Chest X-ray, PA view. Patient: 72 years old, sex M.
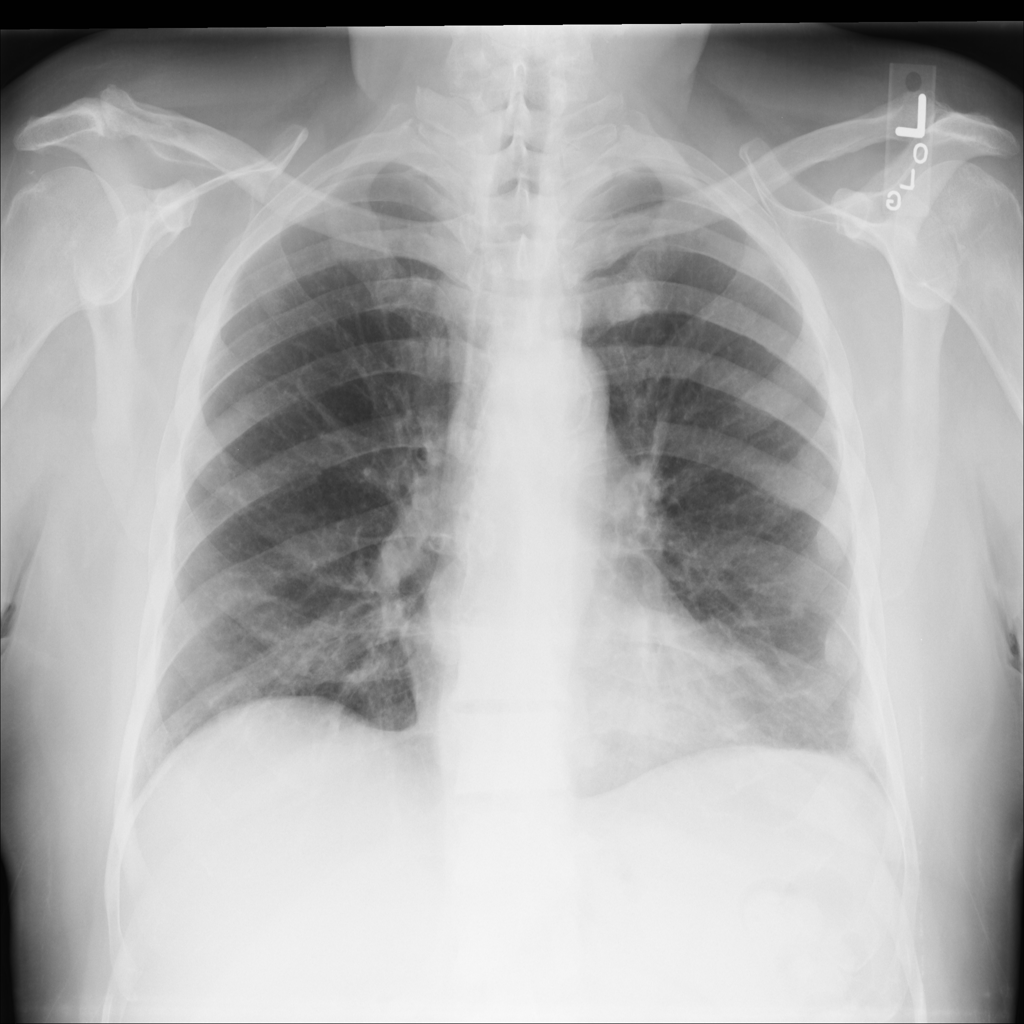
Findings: Pneumothorax